Field crop: tomato
Growth stage: 1
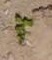
Species: portulaca